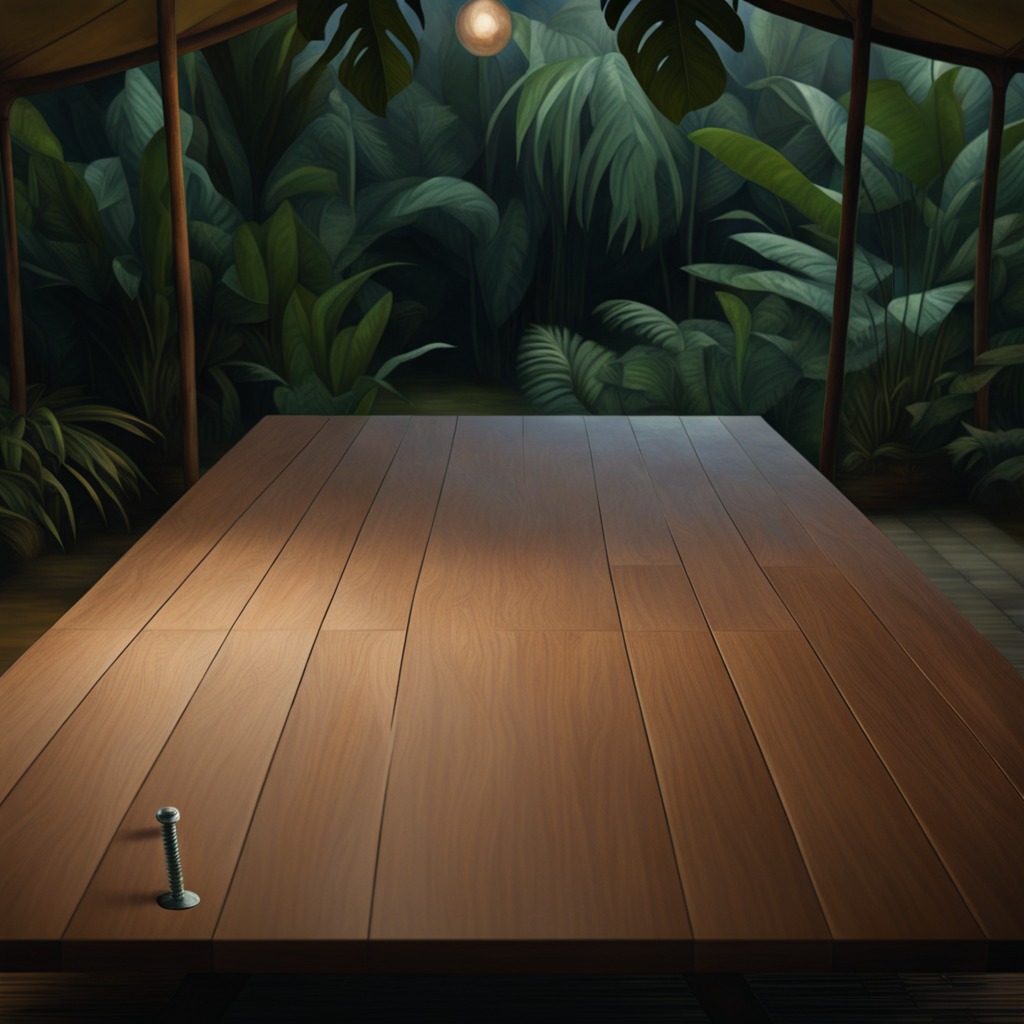
A metal screw is lying on a wooden table inside a jungle field workshop tent at night.